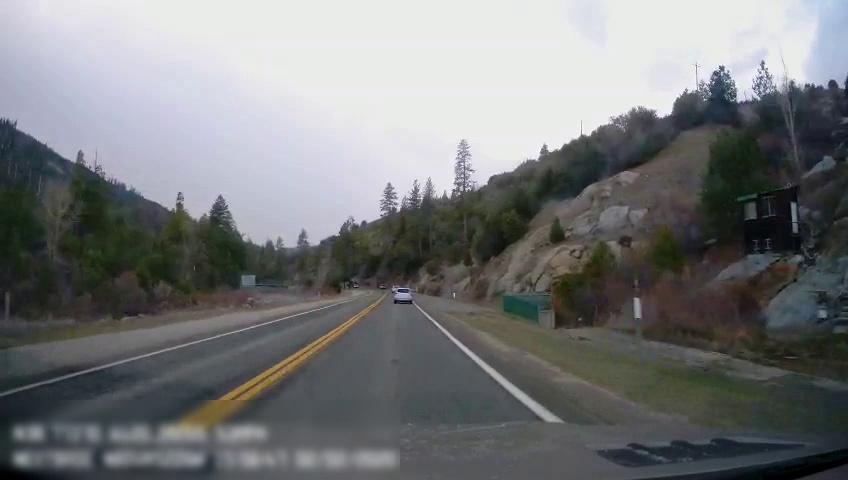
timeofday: Day
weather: Cloudy
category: Drivable Space
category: Vehicles | Car
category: Lanes | Current Lane
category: Lanes | Current Lane
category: Lanes | Opposite Lane